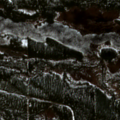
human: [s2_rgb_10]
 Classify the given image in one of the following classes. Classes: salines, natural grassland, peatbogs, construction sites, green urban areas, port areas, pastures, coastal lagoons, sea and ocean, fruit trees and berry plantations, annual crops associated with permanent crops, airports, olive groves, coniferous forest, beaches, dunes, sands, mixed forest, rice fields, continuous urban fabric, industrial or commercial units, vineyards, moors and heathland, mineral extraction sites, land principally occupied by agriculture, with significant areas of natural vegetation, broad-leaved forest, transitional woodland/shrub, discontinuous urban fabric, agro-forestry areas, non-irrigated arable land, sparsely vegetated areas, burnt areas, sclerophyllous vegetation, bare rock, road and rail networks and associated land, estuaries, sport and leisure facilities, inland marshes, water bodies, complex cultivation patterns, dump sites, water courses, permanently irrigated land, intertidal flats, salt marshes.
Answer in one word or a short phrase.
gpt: coniferous forest, peatbogs, water bodies